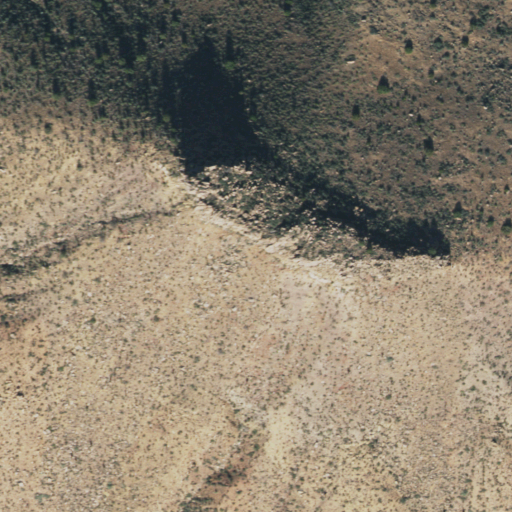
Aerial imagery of mountain in Arizona named Wheatfield Mountain containing shrub and grassland